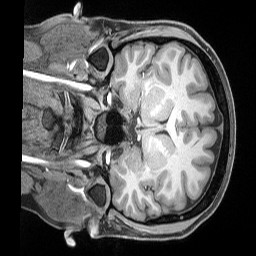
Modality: T1w
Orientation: coronal
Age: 26
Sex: male
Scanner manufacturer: siemens
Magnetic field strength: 3 T
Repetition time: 2.17 s
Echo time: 0.00169 s